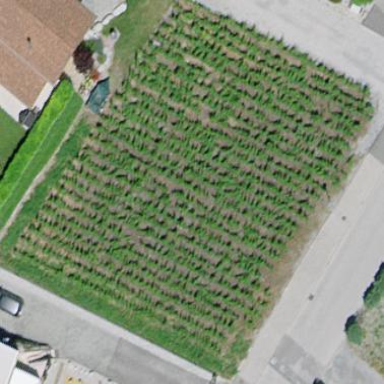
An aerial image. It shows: Vineyard with grape crops.